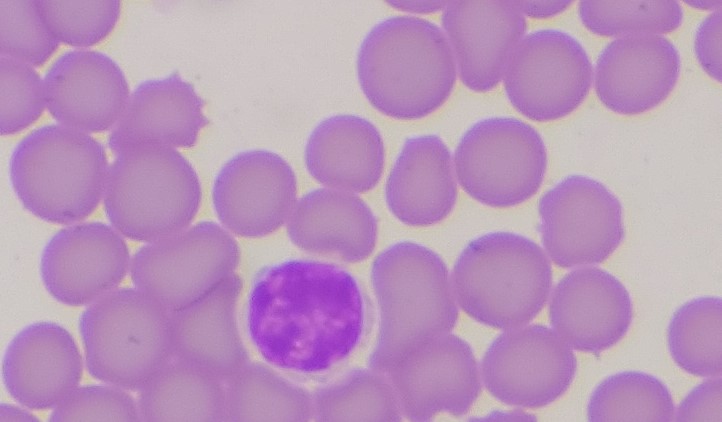
White blood cell type: Lymphocyte